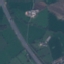
Land use / land cover: Highway